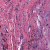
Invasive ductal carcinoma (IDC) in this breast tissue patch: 0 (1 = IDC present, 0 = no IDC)